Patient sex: M
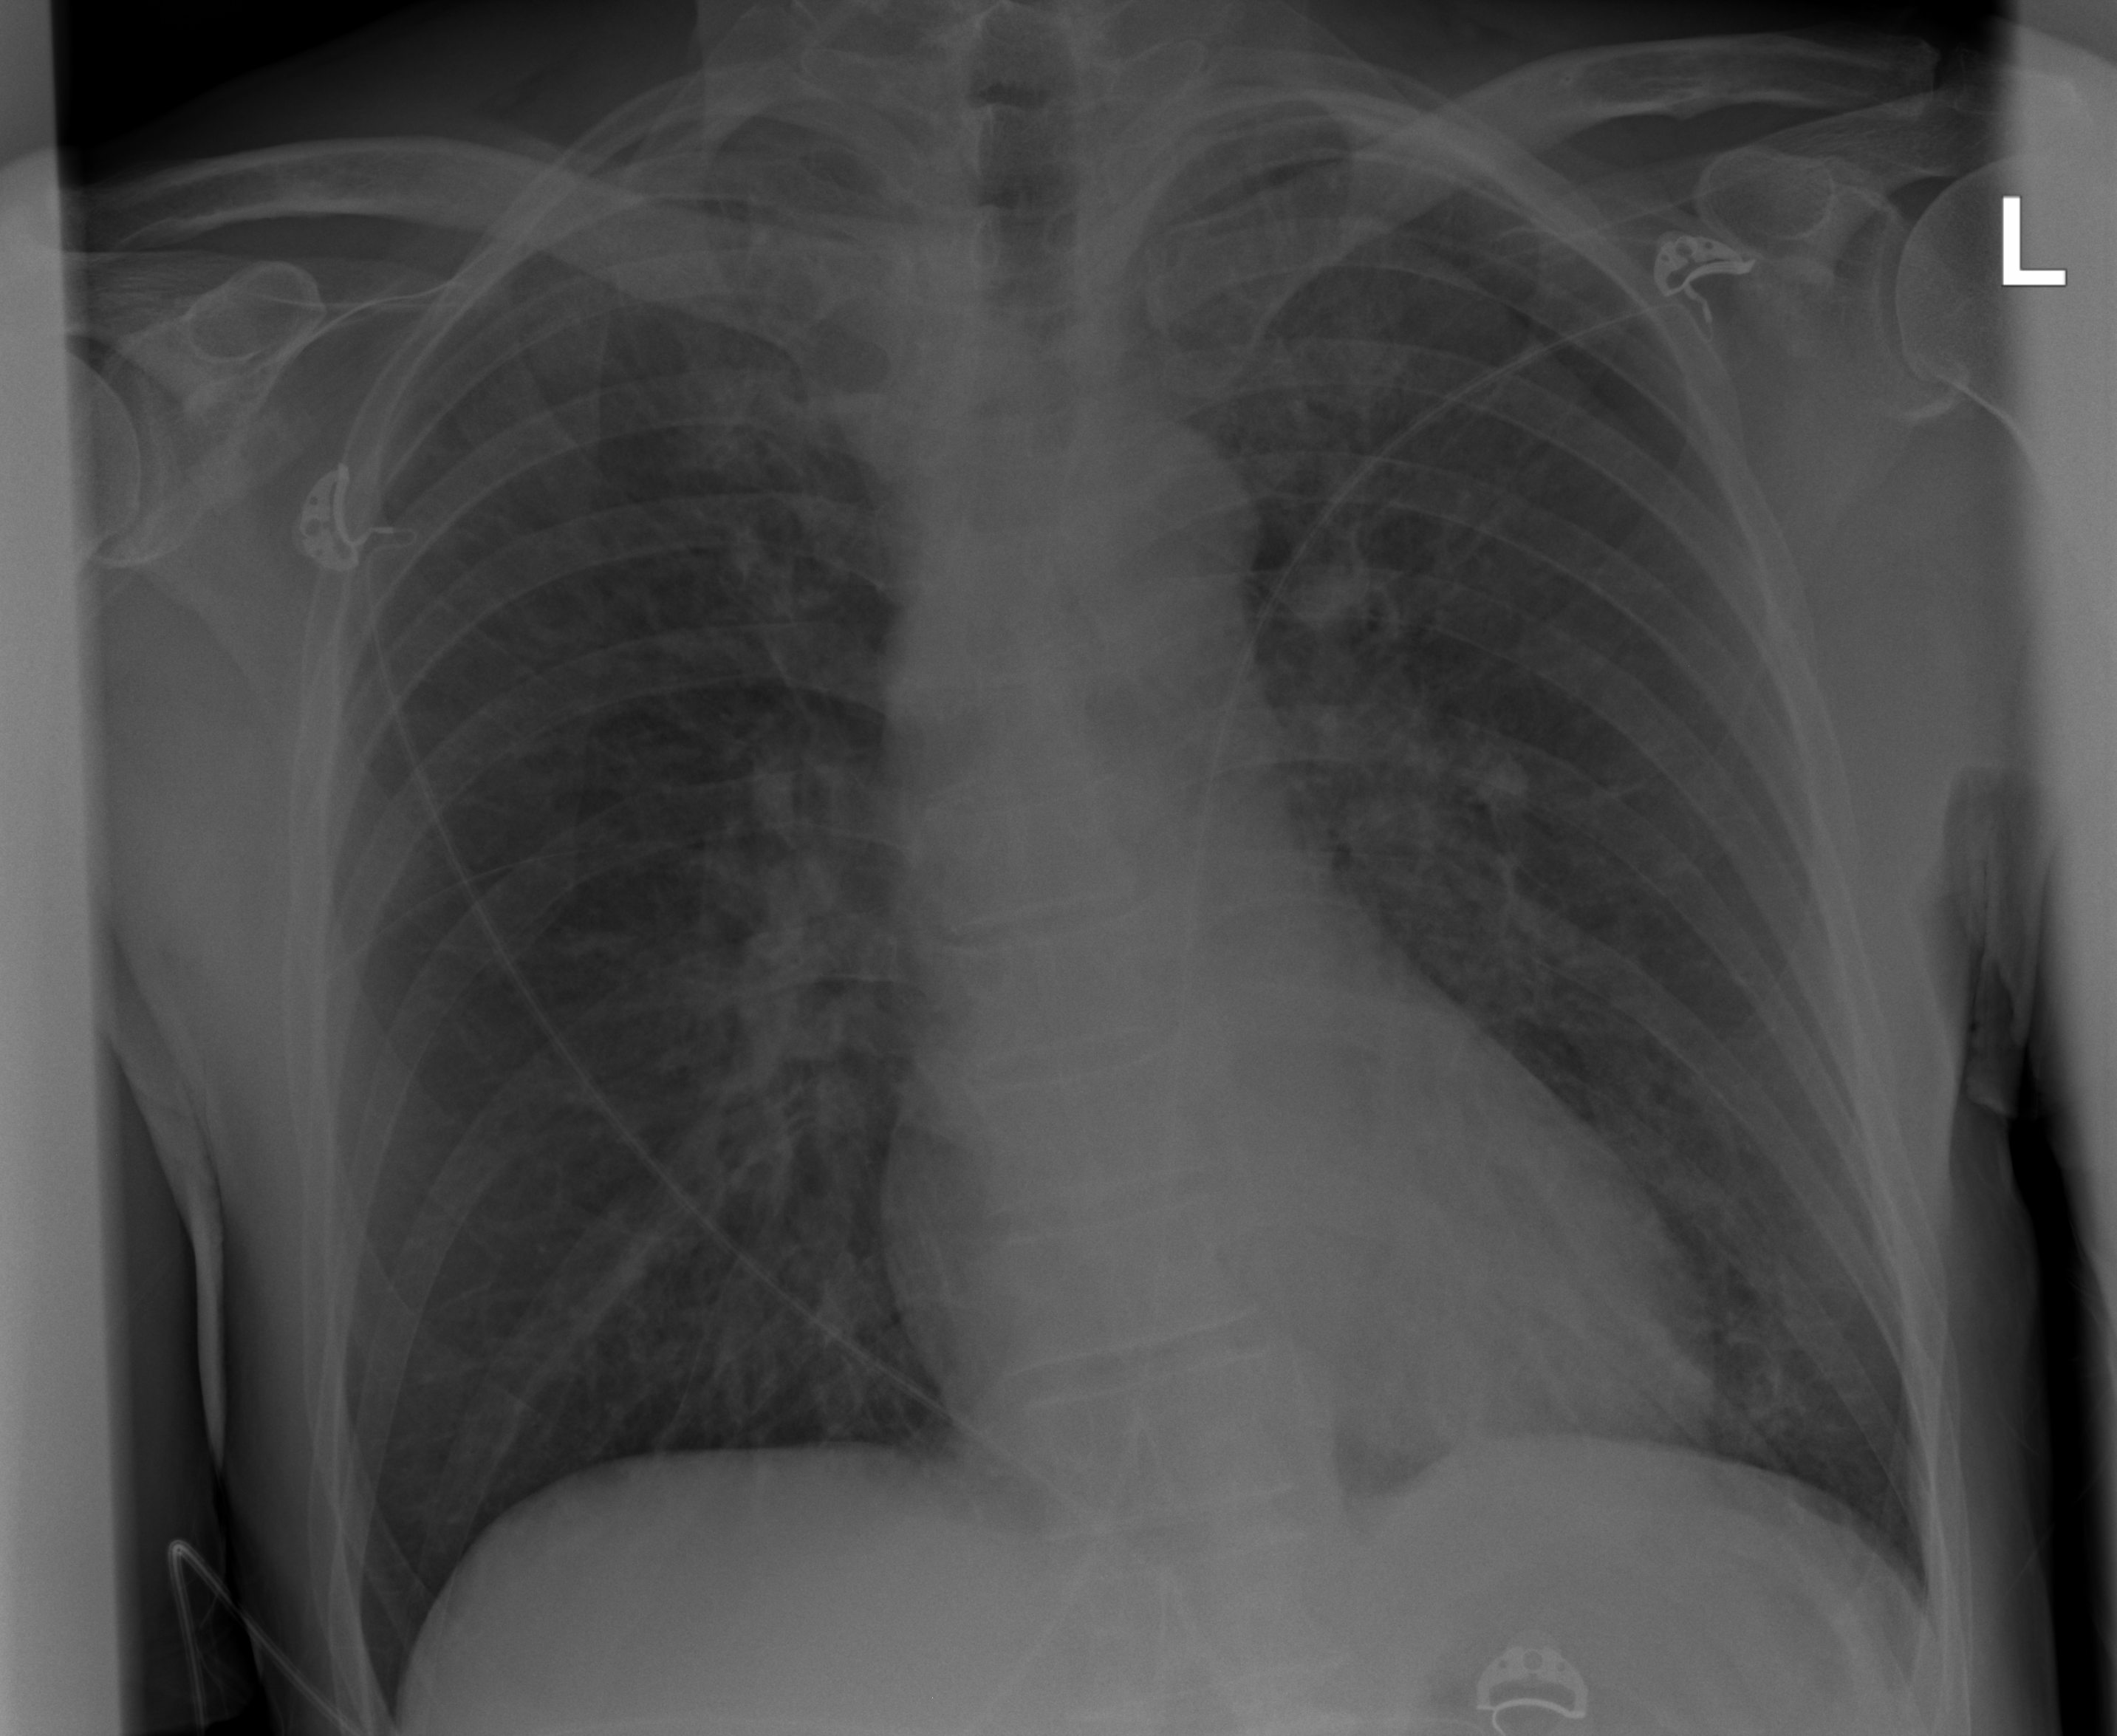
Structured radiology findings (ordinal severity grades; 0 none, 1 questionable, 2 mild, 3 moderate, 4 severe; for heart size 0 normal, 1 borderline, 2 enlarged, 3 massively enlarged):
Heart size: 0
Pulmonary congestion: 0
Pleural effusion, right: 0
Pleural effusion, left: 0
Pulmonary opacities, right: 0
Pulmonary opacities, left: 0
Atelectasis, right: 0
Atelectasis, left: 2